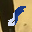
Label: 8